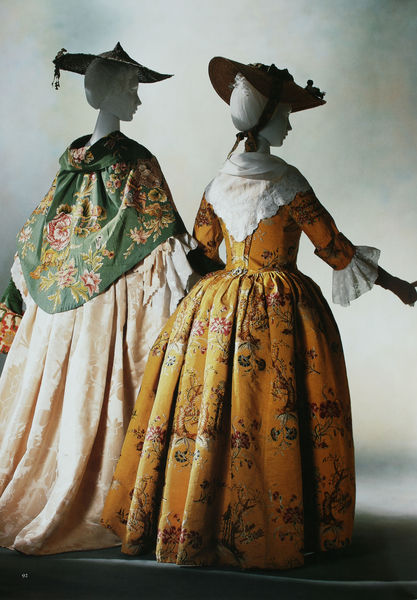
Titel: Kleider (Robes à l'anglaise) und Umhang
Standort: Kyoto (Japan)
Institution: Kyoto Costume Institute
Schlagwörter: hand, kopf, schatten, umhang, weiß, frauen, gelb, grün, blume, blumen, bunt, frau, hut, hüte, kleid, kleider, orange, paris, rücken, blüte, blüten, rose, tuch, beige, mode, muster, ornament, rock, schleife, barock, falten, kleidung, spitze, ärmel, boden, gewand, gold, haare, kostüm, stoff, stoffe, tücher, gewänder, spitzen, rosa, seide, vornehm, taille, japan, zwei, mieder, röcke, taillen, dekor, floral, ornamente, rüschen, stola, kokett, grun, foto, fotografie, photographie, blumenmuster, manschette, brokat, modelle, puppen, photo, ausstellung, tracht, chinesisch, rückansicht, biedermeier, schultertuch, kostüme, trachten, museum, bänder, cape, ruppe, dirndl, fotof, roben, arabeske, kape, bläter, schultertücher, fashion, schaufensterpuppe, kyoto, pareo, schaufensterpuppen, schute, hi